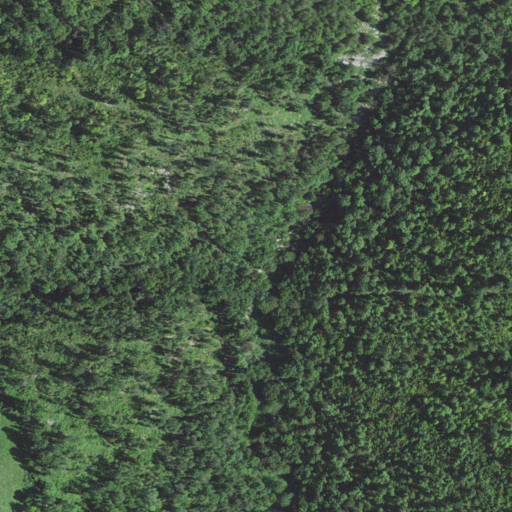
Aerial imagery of valley in Arkansas named Rattlesnake Hollow containing deciduous forest, shrub, mixed forest, and pasture